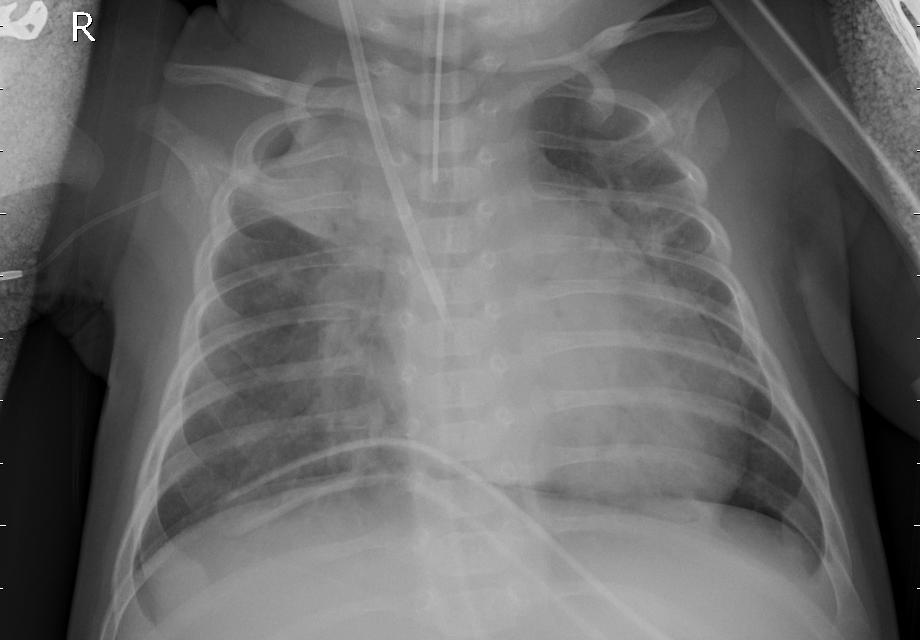
Diagnosis: PNEUMONIA